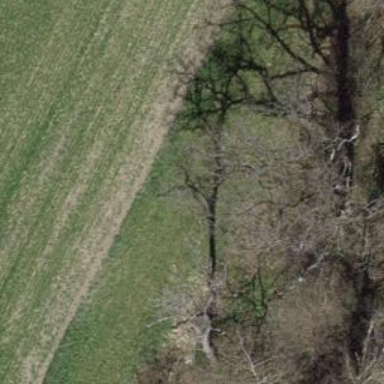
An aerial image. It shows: Hunting stand.